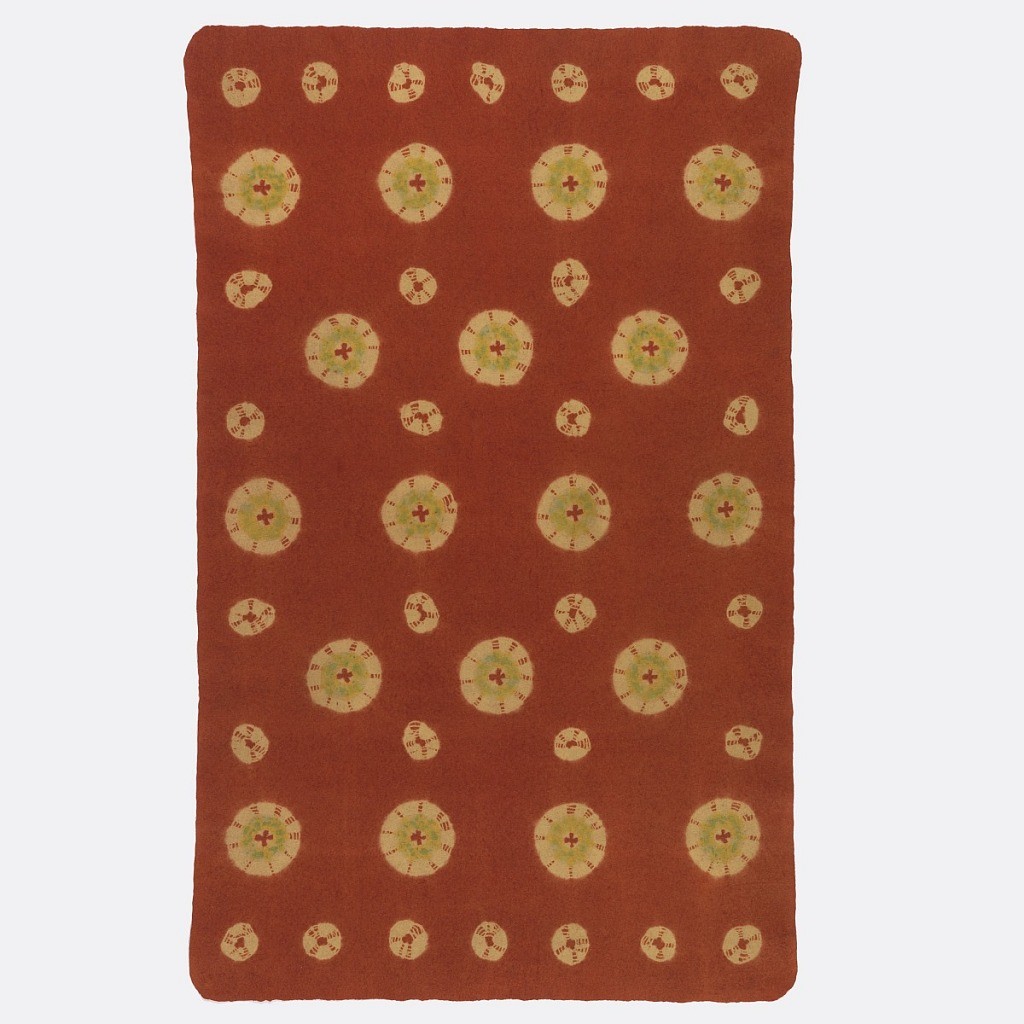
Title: Mosen
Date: late 19th century
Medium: wool Technique: felted and patterned with tied-resist dyeing (shibori) Label: felted and tie-dyed wool
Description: Rectangular rug made of wool which is felted, then patterned with  tied resist dyeing, leaving large and small dots of yellow in a deep red-orange ground. Touches of green applied by brush. A mosen is a type of rug used in Japanese tea ceremonies.